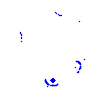
Particle: pion